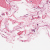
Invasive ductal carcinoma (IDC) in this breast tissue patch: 0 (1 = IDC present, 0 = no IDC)